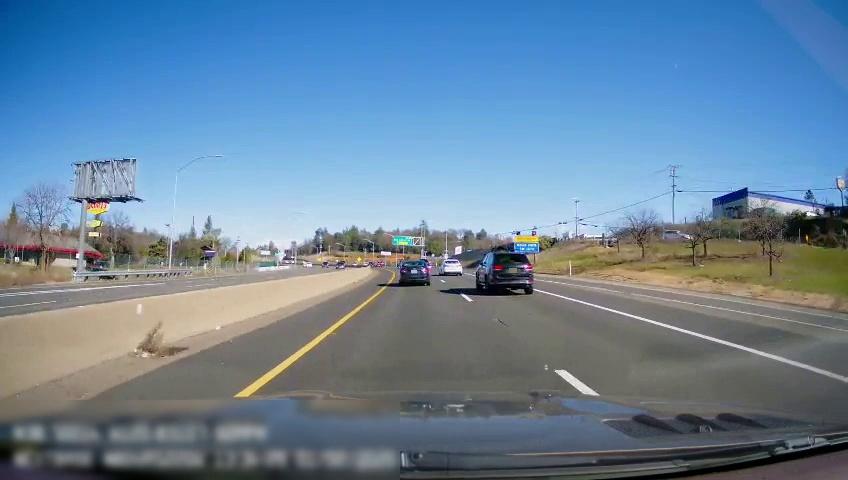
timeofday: Day
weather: Sunny
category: Drivable Space
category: Drivable Space
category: Vehicles | Car
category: Vehicles | SUV
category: Vehicles | Car
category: Lanes | Current Lane
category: Lanes | Current Lane
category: Lanes | Alternate Lane
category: Lanes | Alternate Lane
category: Lanes | Alternate Lane
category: Lanes | Opposite Lane
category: Lanes | Opposite Lane
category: Traffic | Signs
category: Traffic | Signs
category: Traffic | Signs